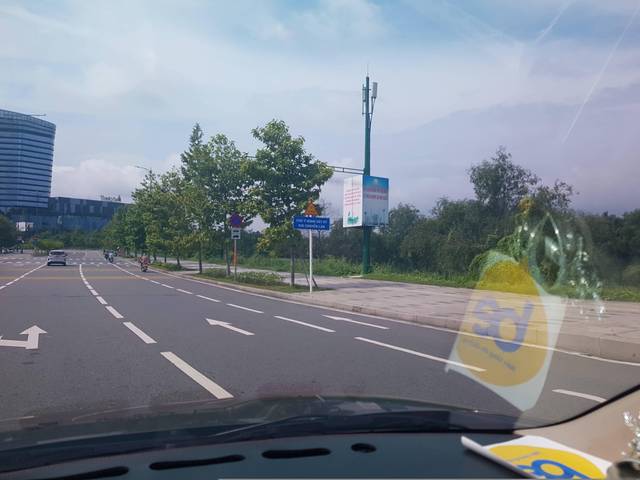
Region: Vietnam
Coordinates: 10.777, 106.722